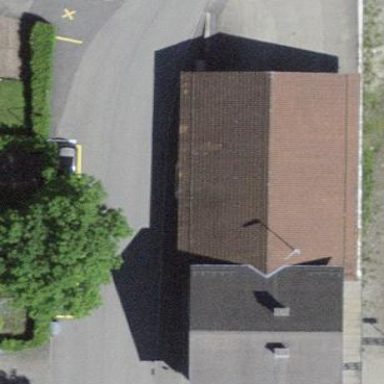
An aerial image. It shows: Train station building.